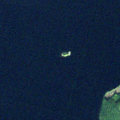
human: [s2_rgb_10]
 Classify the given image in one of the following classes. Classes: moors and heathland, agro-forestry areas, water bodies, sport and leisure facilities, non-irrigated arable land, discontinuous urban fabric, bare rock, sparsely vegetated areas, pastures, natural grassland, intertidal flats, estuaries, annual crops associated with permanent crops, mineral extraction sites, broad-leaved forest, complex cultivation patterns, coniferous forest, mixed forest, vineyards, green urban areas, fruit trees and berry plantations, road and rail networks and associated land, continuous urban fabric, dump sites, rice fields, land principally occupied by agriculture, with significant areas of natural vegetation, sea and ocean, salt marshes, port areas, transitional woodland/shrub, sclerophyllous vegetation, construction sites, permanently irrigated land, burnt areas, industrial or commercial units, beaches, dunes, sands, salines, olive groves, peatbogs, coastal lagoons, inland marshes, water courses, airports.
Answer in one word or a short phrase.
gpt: coniferous forest, water bodies